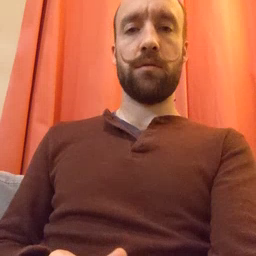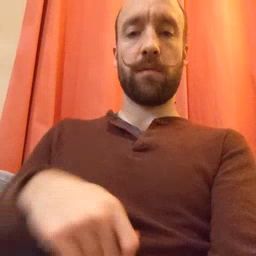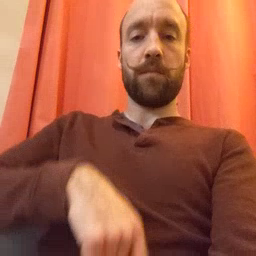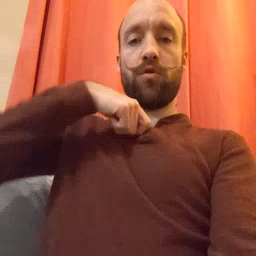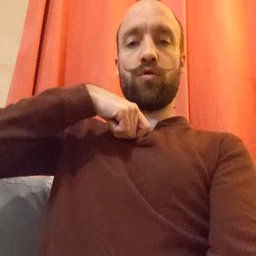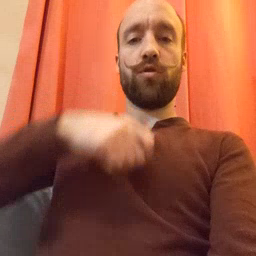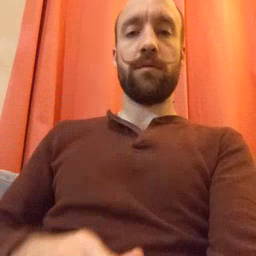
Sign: zipper